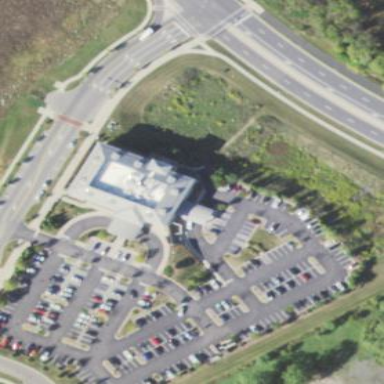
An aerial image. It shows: Building.